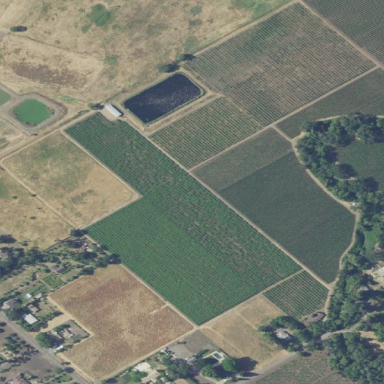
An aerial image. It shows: Vineyard where grapes are grown.